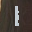
Label: 1